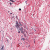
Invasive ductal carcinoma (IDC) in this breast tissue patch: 0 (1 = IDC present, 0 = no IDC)